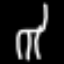
Label: chair